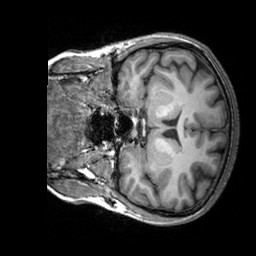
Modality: T1w
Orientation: coronal
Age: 34
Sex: female
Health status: healthy
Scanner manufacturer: siemens
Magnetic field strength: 3 T
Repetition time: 2.3 s
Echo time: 0.00303 s